Interaction volume radius: 5 \u00c5
Interaction volume height: 30 \u00c5
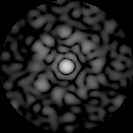
Disorder parameter: 0.7266